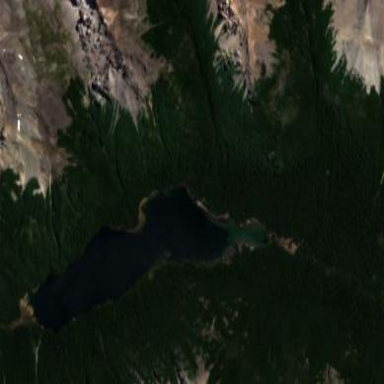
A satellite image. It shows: Serene lake.